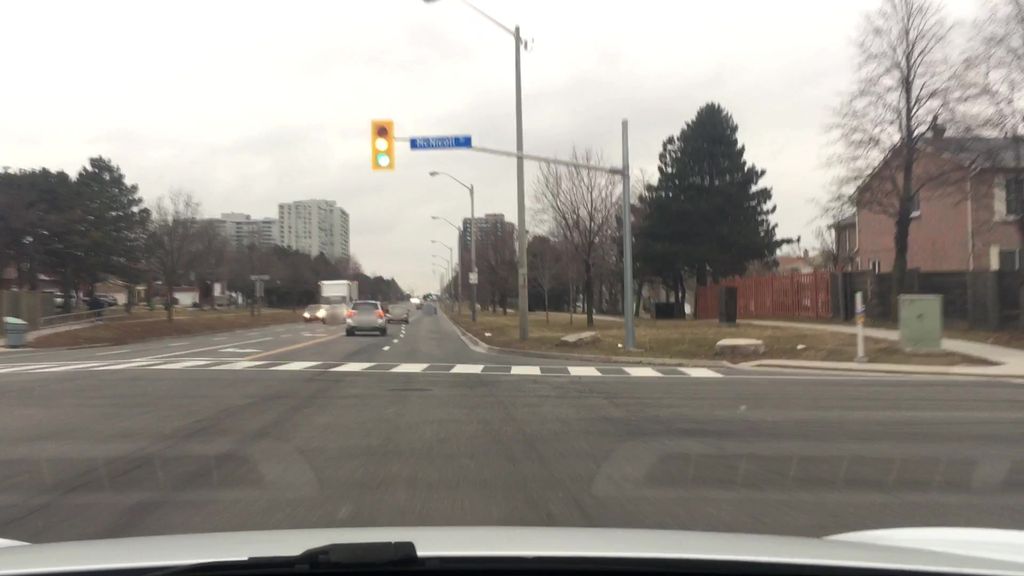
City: toronto